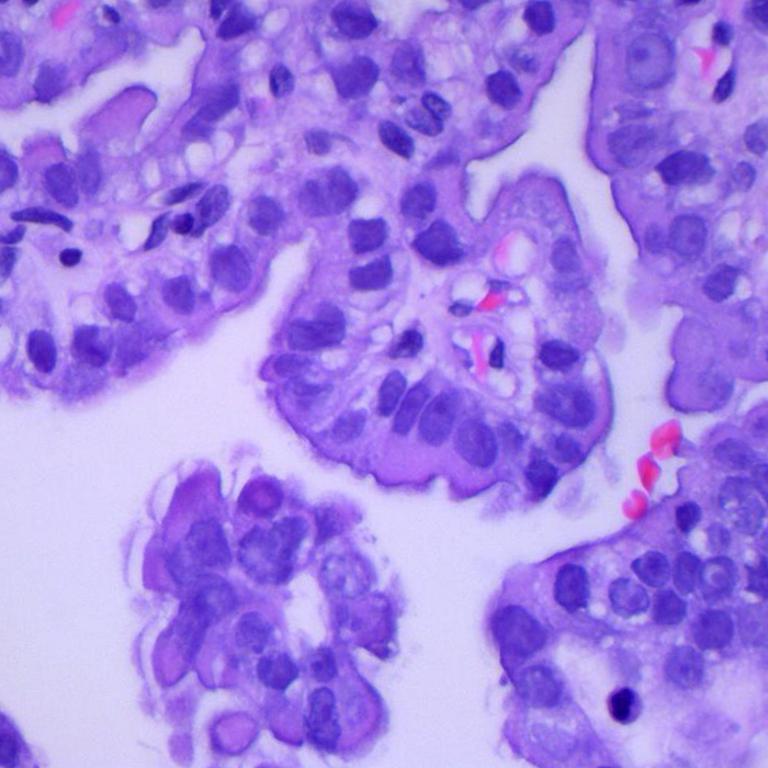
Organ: lung
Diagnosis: adenocarcinomas